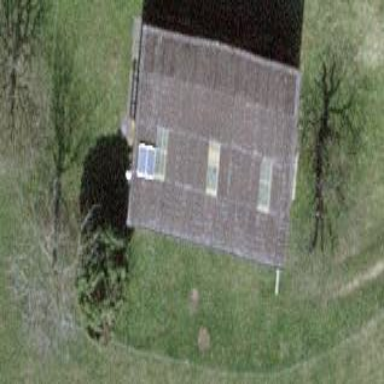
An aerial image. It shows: Rural barn.